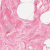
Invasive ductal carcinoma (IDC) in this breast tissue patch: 0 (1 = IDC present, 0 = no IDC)